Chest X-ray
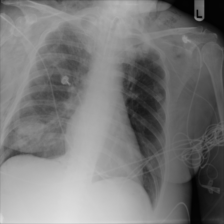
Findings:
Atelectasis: negative
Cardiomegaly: negative
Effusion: negative
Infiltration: negative
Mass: negative
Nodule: negative
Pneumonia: negative
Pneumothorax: negative
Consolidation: positive
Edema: negative
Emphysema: positive
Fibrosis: negative
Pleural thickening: negative
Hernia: negative